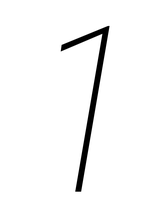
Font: Roboto-Italic_Condensed_Thin_Italic